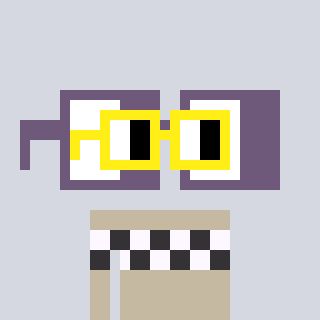
a pixel art character with square yellow glasses, a glasses-shaped head and a bege-colored body on a cool background